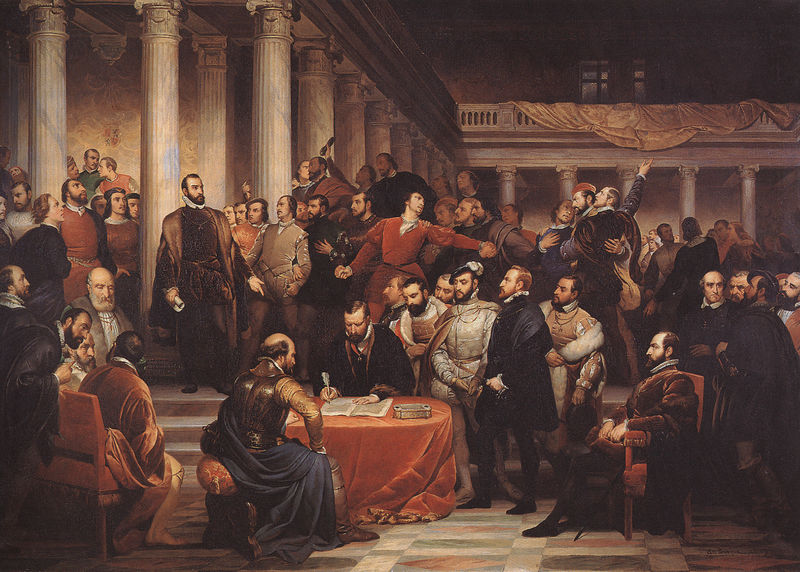
Titel: Der Kompromiß des niederländischen Adels 1566
Künstler: Edouard De Bièvfe
Standort: Berlin
Institution: Alte Nationalgalerie
Schlagwörter: blau, dunkel, feder, gemälde, hand, kampf, mann, schatten, umhang, weiß, menschen, ocker, braun, fenster, frankreich, grau, hut, hüte, licht, marmor, männer, orange, pfeiler, raum, schwarz, stuhl, stühle, szene, säule, säulen, tisch, zimmer, haus, rot, tuch, beige, fest, gesellschaft, versammlung, alt, bart, bärte, gericht, wand, architektur, arm, falten, samt, stehen, stein, vollbart, innenraum, tischdecke, tischtuch, vorhang, brüstung, boden, gewand, mantel, sessel, stoff, adel, decke, klassizismus, theater, england, szenerie, balkon, spanien, schrift, papier, papiere, perspektive, hof, bank, empore, hocker, pilaster, saal, schemel, treppe, treppen, kissen, könig, soldaten, thron, polster, glatze, geländer, stufe, stufen, galerie, halle, innenhof, umgang, panzer, antike, unterschrift, buch, aufruhr, fliesen, politik, revolution, streit, aufstand, tumult, stiefel, herrscher, ritter, unterzeichnung, verhandlung, vertrag, anführer, rüstung, wallenstein, tinte, architrav, kapitelle, kapitell, heft, wappen, villa, brustpanzer, voluten, brief, schreiben, ionisch, historienmalerei, historismus, luther, diskussion, ritterrüstung, ballustrade, adlige, edelmänner, dorisch, marmorboden, schreiber, schriftstück, korinthisch, veranstaltung, dokument, kapitel, säulenhalle, umhand, wandelgang, menschne, honoratioren, geschichtsmalerei, veronese, debatte, belgien, oberhaus, unterschreiben, semi, kannleiert, freidensvertrag, friedensvertrag, gallait, gemängel, kapirel, mänge, signieren, unterzeichnen, alles männer, einen tisch